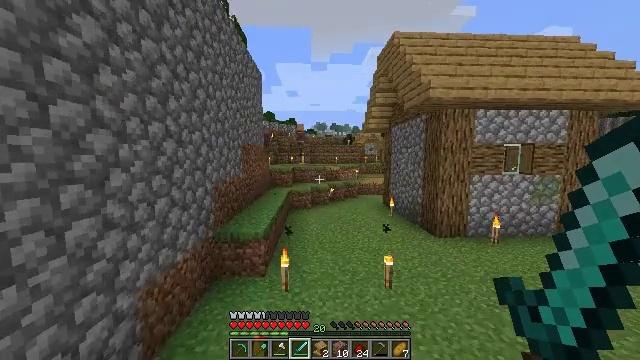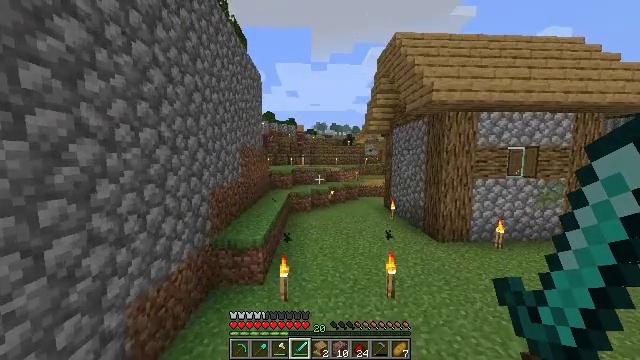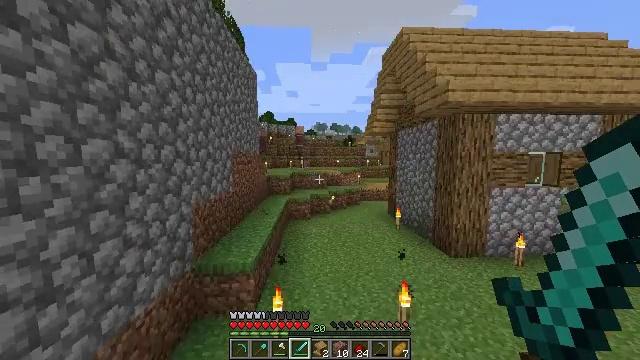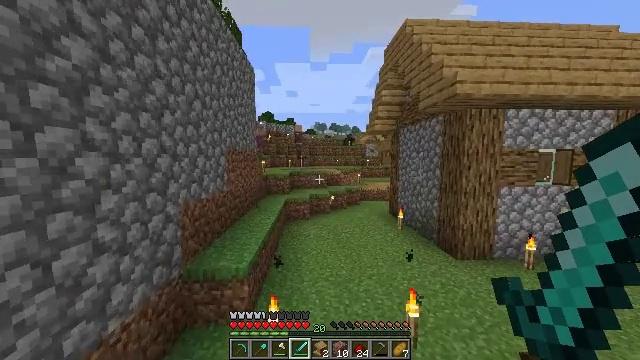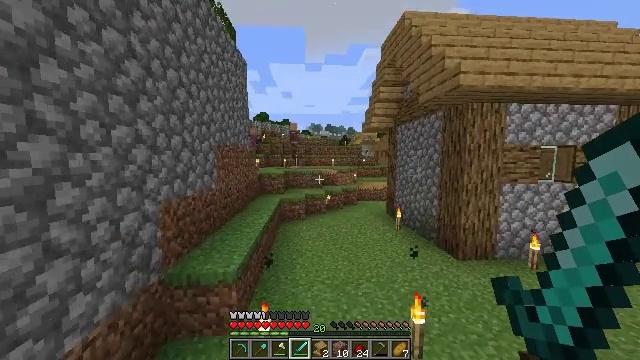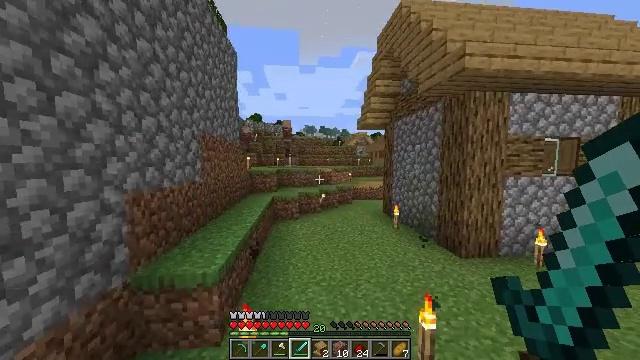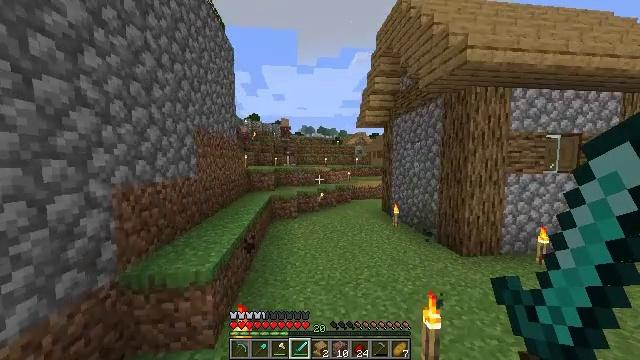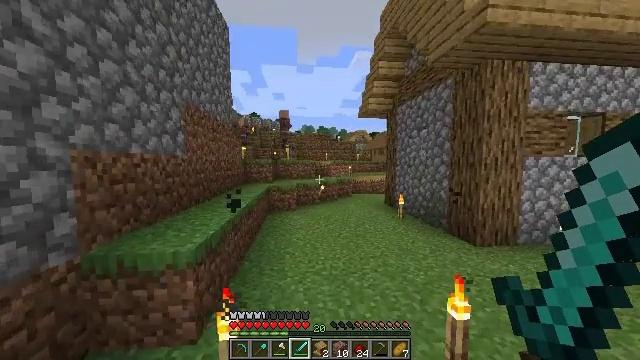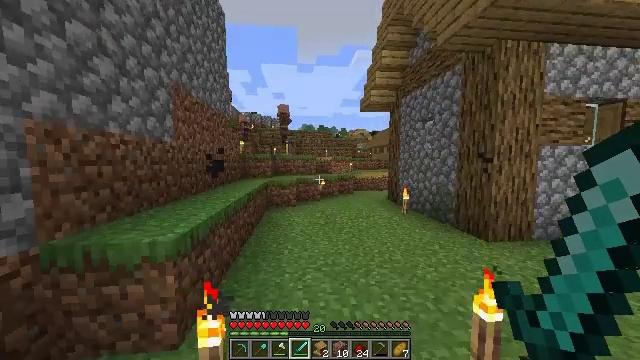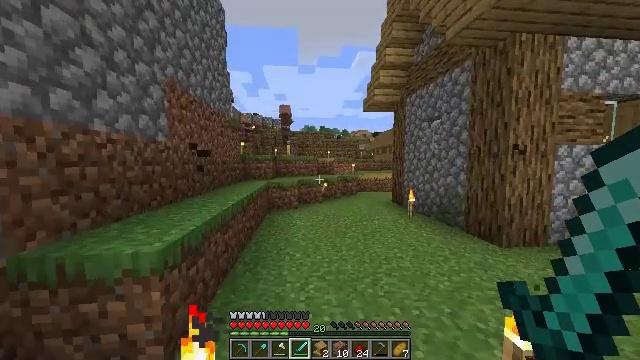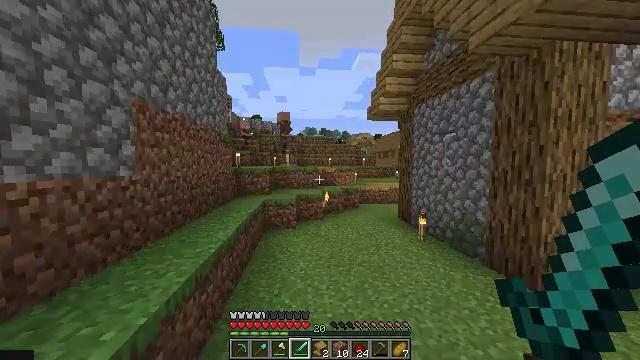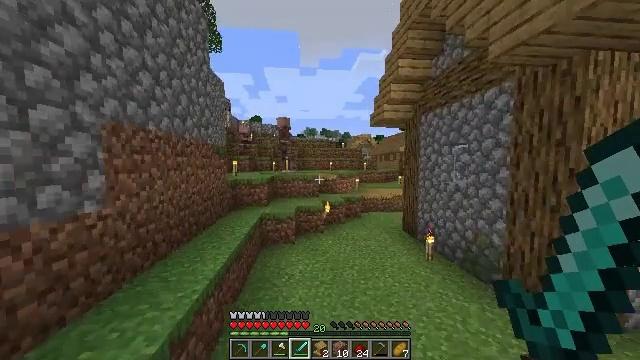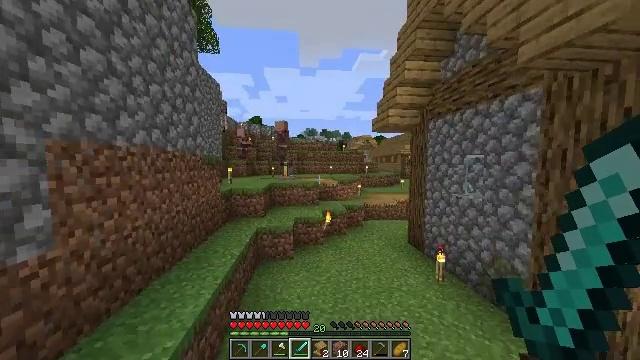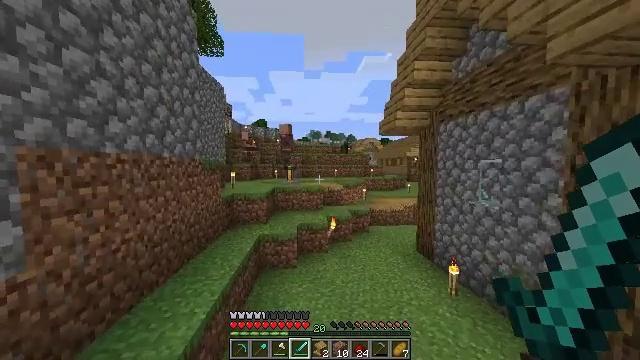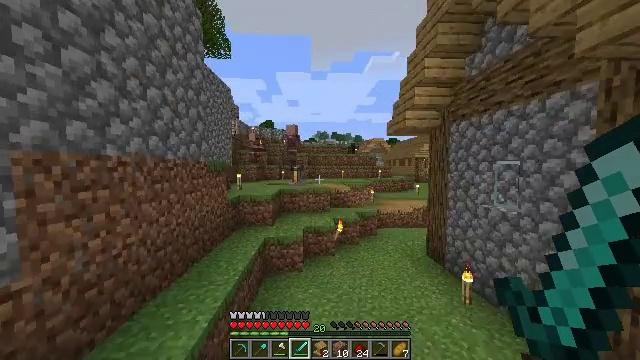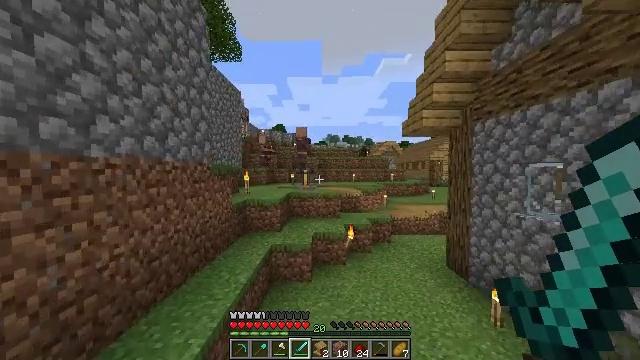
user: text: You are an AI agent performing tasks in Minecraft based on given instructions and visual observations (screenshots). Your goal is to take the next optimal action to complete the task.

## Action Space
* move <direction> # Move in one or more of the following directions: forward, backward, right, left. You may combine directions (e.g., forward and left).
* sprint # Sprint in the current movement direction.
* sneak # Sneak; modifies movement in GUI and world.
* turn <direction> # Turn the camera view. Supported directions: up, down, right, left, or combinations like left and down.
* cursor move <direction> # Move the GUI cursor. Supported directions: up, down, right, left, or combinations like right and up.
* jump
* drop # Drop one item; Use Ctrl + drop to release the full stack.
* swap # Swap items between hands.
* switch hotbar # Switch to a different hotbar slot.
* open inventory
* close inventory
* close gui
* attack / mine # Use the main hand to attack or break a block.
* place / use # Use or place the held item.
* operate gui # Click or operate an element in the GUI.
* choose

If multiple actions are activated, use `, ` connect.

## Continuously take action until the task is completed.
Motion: motion action
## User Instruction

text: Use the crafting table to turn items into lapis lazuli.
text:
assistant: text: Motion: move forward, sprint, jump
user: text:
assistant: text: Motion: move forward, sprint, jump
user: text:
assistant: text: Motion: move forward, sprint, jump
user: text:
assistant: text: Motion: move forward, sprint, turn right, jump
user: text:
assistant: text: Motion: move forward, sprint, turn right, jump
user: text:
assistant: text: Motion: move forward, sprint, jump
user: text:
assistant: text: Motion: move forward, sprint, jump
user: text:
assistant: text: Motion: move forward, sprint, jump
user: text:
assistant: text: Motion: move forward, sprint, jump
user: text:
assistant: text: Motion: move forward, sprint, jump
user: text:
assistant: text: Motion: move forward, sprint, jump
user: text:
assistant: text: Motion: move forward, sprint, jump
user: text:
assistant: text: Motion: move forward, sprint, turn left, jump
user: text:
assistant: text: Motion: move forward, sprint, turn left, jump
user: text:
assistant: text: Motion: move forward, sprint, turn left, jump
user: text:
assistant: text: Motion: move forward, sprint
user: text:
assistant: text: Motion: move forward, sprint
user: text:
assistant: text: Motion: move forward, sprint
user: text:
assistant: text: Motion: move forward, sprint, turn left
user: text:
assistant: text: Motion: move forward, sprint
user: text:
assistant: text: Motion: move forward, sprint
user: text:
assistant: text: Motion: move forward, sprint
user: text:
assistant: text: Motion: move forward, sprint
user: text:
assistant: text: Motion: move forward, sprint
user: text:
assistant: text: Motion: move forward, sprint, jump
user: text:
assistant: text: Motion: move forward, sprint, jump
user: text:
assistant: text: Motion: move forward, sprint, jump
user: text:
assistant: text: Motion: move forward, sprint, turn up, jump
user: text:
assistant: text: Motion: move forward, sprint, turn left and up, jump
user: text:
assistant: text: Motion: move forward, sprint, turn left and up